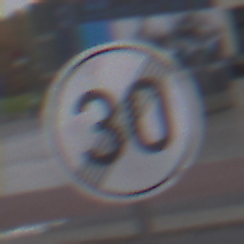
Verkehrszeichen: EndeGeschwindigkeit30
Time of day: MorningAfternoon
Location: Outdoor (Urban)
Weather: Overcast
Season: NotSpecified
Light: Natural